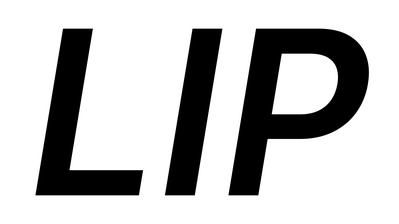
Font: Inter-Italic_SemiBold_Italic